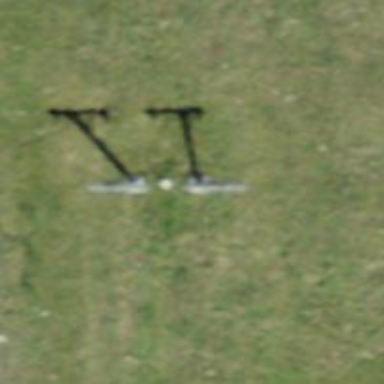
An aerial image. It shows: Pylon used for aerialway.